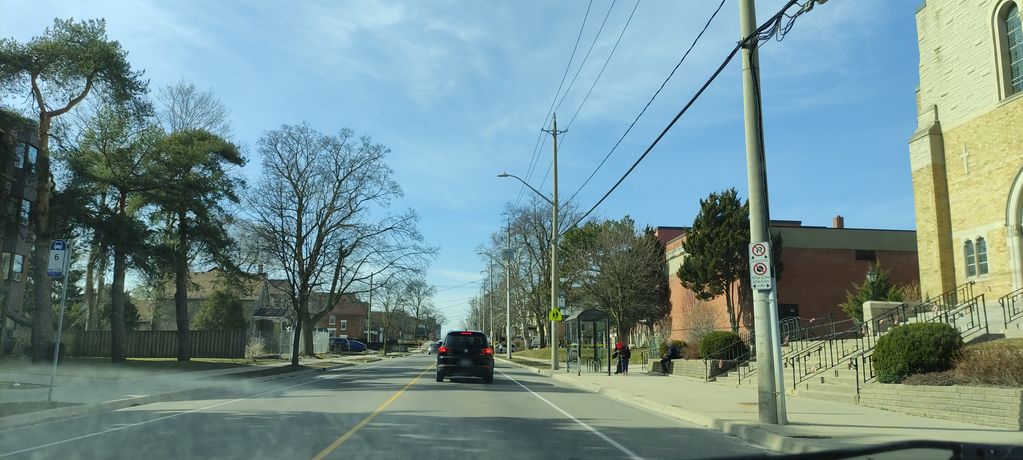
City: kitchener-waterloo